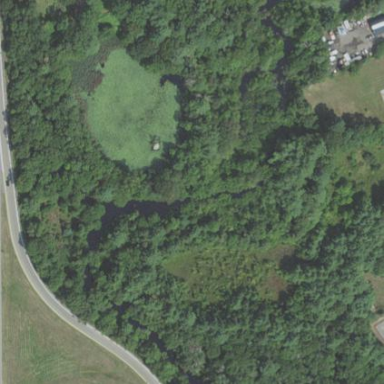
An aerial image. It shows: Wetland area characterized by wet meadow.